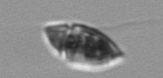
Label: Amphidinium